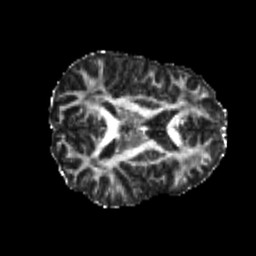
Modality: FA
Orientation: axial
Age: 18
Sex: male
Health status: healthy
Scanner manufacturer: philips
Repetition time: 7.393 s
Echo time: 0.08599 s